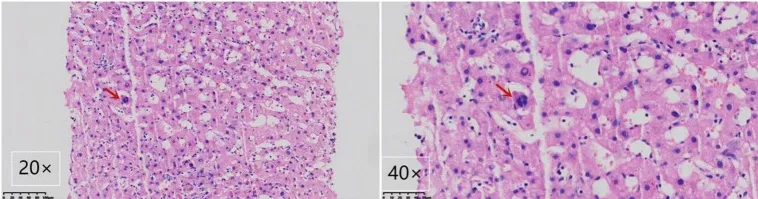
Liver biopsy demonstrating myeloid metaplasia in the patient. A megakaryocyte is highlighted by the arrow, showcasing the presence of myeloid metaplasia. The image includes views at magnifications of 400x and 200x using Hematoxylin-Eosin staining.
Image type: pathology (h&e)